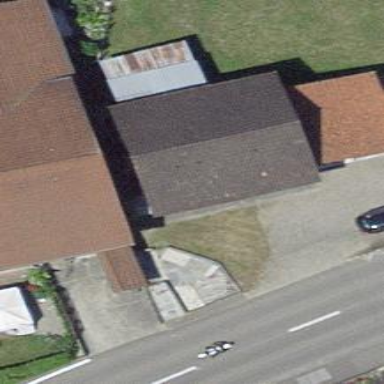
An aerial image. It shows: Building with tile roof.